Question: I am trying to use QtGui.QInputdDialog.getItem().
<URL> I am supposed to see the upper left widget from the image below; in reality I get the regular getText widget
What is wrong here?
Thanks!
This is how I call it ( is a dictionary of )
'''
user_name = QtGui.QInputDialog.getItem(parent, 'User names',
'Full Name', all_users.keys(),
current=0,editable=False)
'''
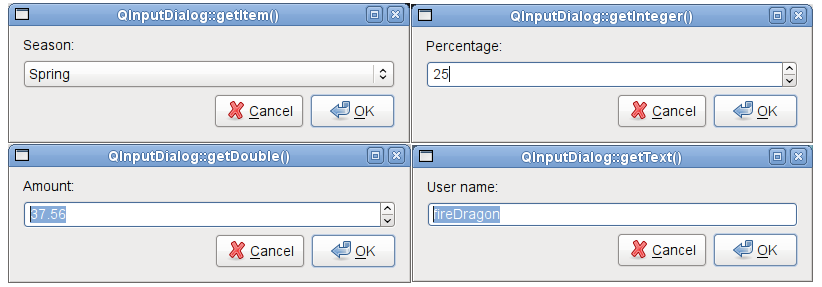
Answer: You have to change your code. In order to get the expected result you must use the 'QInputDialog.getItem' instead 'QInputDialog.getText'
Change your code to:
'''
user_name = QtGui.QInputDialog.getItem(parent, 'User names',
'Full Name', all_users.keys(),
current=0,editable=False)
'''